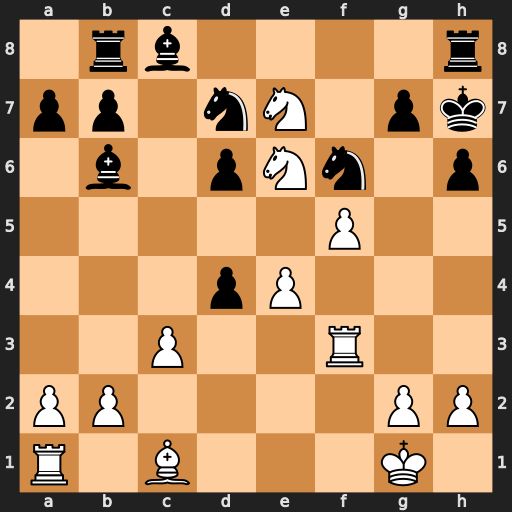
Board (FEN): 1rb4r/pp1nN1pk/1b1pNn1p/5P2/3pP3/2P2R2/PP4PP/R1B3K1
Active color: w
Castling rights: -
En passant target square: -
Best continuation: Ng5+ hxg5 Rh3+ Nh5 Rxh5#